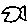
Label: fish